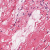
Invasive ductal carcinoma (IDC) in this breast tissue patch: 0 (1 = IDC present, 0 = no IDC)